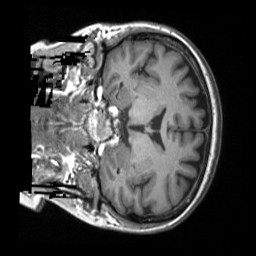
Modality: T1w
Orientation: coronal
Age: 59
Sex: female
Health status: ill
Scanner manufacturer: siemens
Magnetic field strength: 3 T
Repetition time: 1.9 s
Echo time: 0.00247 s